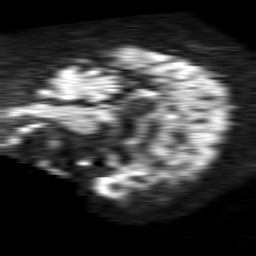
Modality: TRACE
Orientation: sagittal
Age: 72
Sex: female
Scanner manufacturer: philips
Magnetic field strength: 1.5 T
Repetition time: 4.6 s
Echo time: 0.08517 s